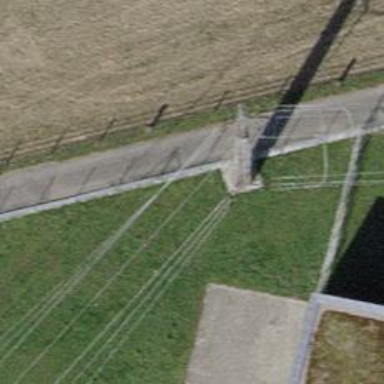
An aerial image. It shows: Power line is depicted.